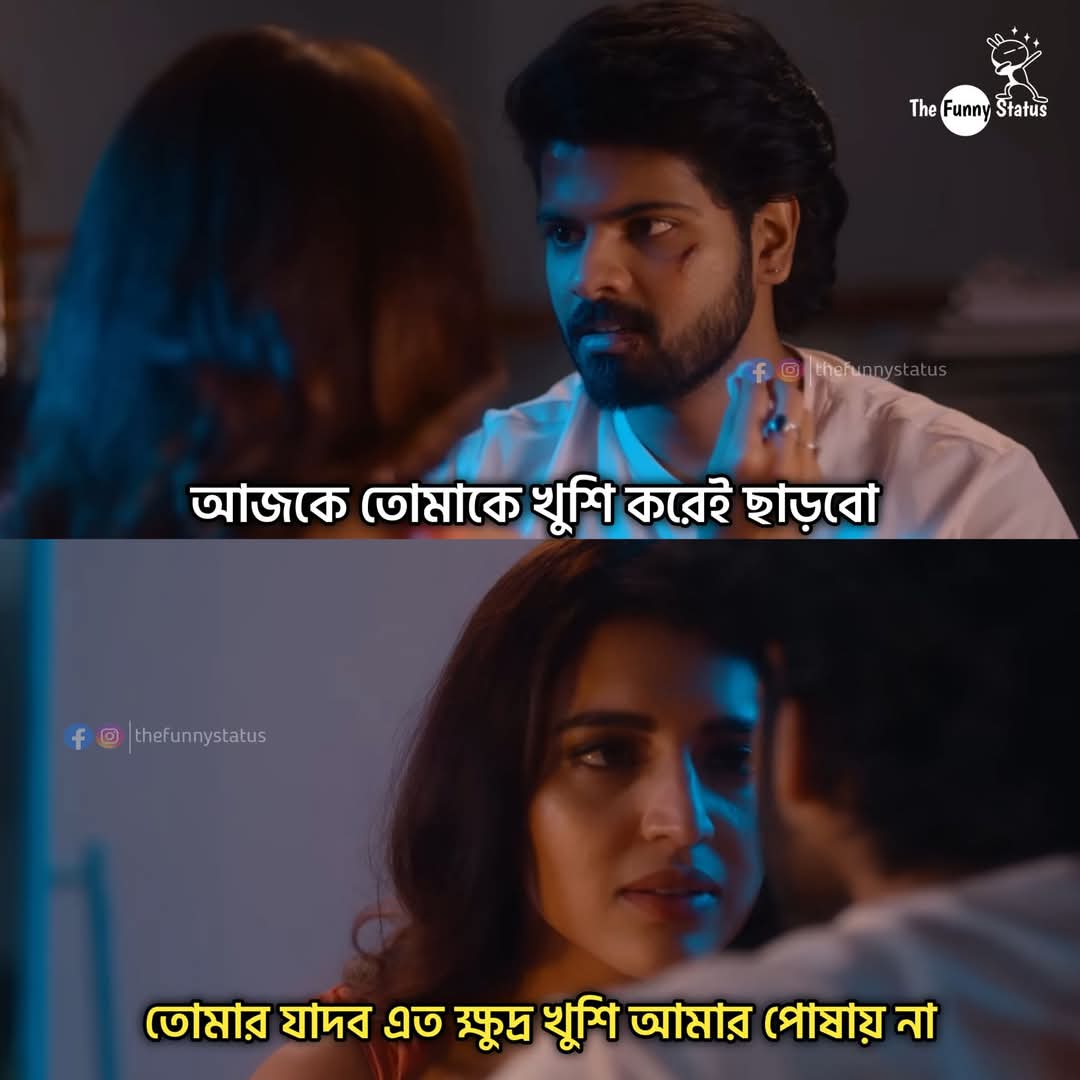
Text: আজকে তোমাকে খুশি করেই ছাড়বো
তোমার যাদব এত ক্ষুদ্র খুশি আমার পোষায় না
Label: Non Hate